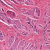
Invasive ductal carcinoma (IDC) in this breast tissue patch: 0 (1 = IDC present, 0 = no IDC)